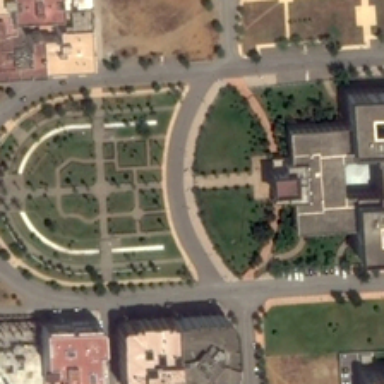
Several buildings are around a square with some green trees .